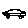
Label: car